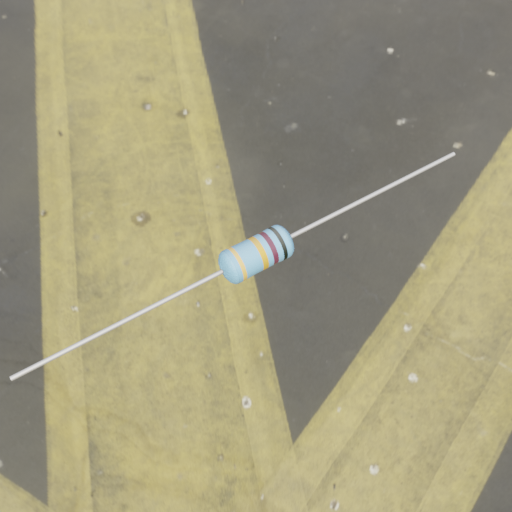
Resistor colour bands (in order): gold, gold, brown, black